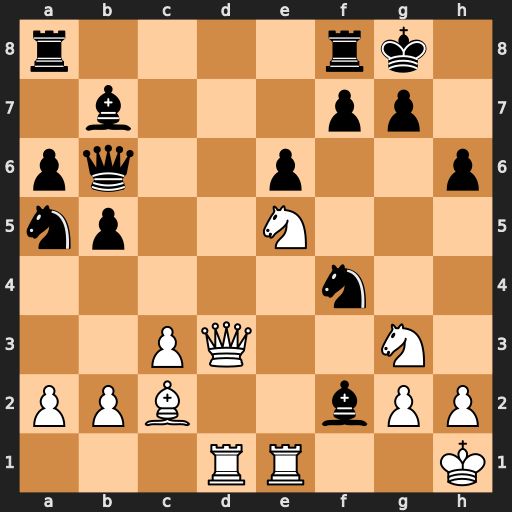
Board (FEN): r4rk1/1b3pp1/pq2p2p/np2N3/5n2/2PQ2N1/PPB2bPP/3RR2K
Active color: w
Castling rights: -
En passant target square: -
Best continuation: Qh7#